Question: Consider two entity classes and :
'''
public class CD
{
public long Id {get; set;}
public string Name {get; set;}
public IList<Track> Tracks {get; set;}
}
public class Track
{
public long Id {get; set;}
public string Name {get; set;}
public CD CD {get; set;}
}
'''
And consider the :
'''
public class CDTrackModel
{
public long CdId {get; set;}
public string CdName {get; set;}
public long TrackId {get; set;}
public string TrackName {get; set;}
}
'''
And the GUI should be like the red table:

Automapper mappings:
'''
Mapper.CreateMap<CD, CDTrackModel>()
.ForMember(vm => vm.CDId, o => o.MapFrom(m => m.Id)
.ForMember(vm => vm.CDName, o => o.MapFrom(m => m.Name)
// How to map the Tracks ???
;
'''
Is it possible to create the required mapping using AutoMapper ?
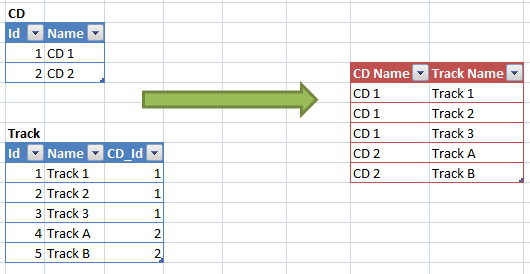
Answer: The suggestion from Jimmy points me in the right direction...
Why not just map the Entity to the instead of mapping the entity to the ?
The code would be:
'''
Mapper.CreateMap<Track, CDTrackModel>()
.ForMember(vm => vm.TrackId, o => o.MapFrom(m => m.Id)
.ForMember(vm => vm.TrackName, o => o.MapFrom(m => m.Name)
.ForMember(vm => vm.CDId, o => o.MapFrom(m => m.CD.Id)
.ForMember(vm => vm.CDName, o => o.MapFrom(m => m.CD.Name)
;
'''